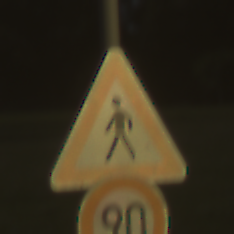
Verkehrszeichen: FussgaengerRechts
Zusatzzeichen unten: Geschwindigkeit90
Umgebung: Outdoor, Nature
Tageszeit: MorningAfternoon
Wetter: PartlyCloudy
Licht: Natural
Jahreszeit: NotSpecified
Kontrast: HighContrast